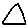
Label: triangle